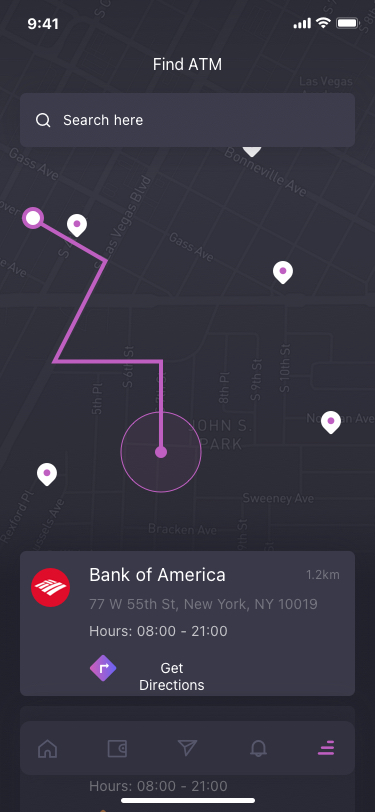
Text in this UI design:
1.2km
Bank of America
77 W 55th St, New York, NY 10019
Hours: 08:00 - 21:00
Get Directions
1.2km
Bank of America
77 W 55th St, New York, NY 10019
Hours: 08:00 - 21:00
Find ATM
Search here